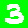
Digit: 3